Question: I've hitting my head against the wall for countless hours now and I hope SO can be of help!
I have Retailer, Branch and RetailerBranches entities which work just fine, retailers can have many branches and a branch can only have one retailer. The hard part happens when trying to make Sonata Admin (SonataAdminBundle) play nice with that relationship. In their simplest form, they look like this:
'''
/**
* @ORM\Column(name="ID", type="integer", nullable=false)
* @ORM\Id
* @ORM\GeneratedValue(strategy="IDENTITY")
*/
private $id;
/**
* Relation
*
* @ORM\OneToMany(targetEntity="RetailerBranches", mappedBy="Retailer", cascade={"persist"})
*/
protected $branches;
public function __construct() {
$this->branches = new ArrayCollection();
}
'''
'''
/**
* @ORM\Column(name="ID", type="integer", nullable=false)
* @ORM\Id
* @ORM\GeneratedValue(strategy="IDENTITY")
*/
private $id;
/**
* @ORM\JoinColumn(name="Retailer_ID", referencedColumnName="ID", nullable=false)
* @ORM\ManyToOne(targetEntity="Retailer", inversedBy="branches")
*/
private $retailer;
/**
* @ORM\JoinColumn(name="Branch_ID", referencedColumnName="ID", nullable=false, unique=true)
* @ORM\OneToOne(targetEntity="Branch", inversedBy="retailer")
*/
private $branch;
'''
'''
/**
* @ORM\Column(name="ID", type="integer", nullable=false)
* @ORM\Id
* @ORM\GeneratedValue(strategy="IDENTITY")
*/
private $id;
/**
* Relation
*
* @ORM\OneToOne(targetEntity="RetailerBranches", mappedBy="branch", cascade={"persist"})
*/
private $retailer;
'''
The harder part happens when trying generate the form to allow that relationship to take shape:
'''
protected function configureFormFields(FormMapper $formMapper)
{
$formMapper
->with('Branches')
->add('branches', 'sonata_type_collection', array(
'required' => false,
'by_reference' => false
), array(
'edit' => 'inline',
'inline' => 'table',
))
->end()
;
}
'''
'''
protected function configureFormFields(FormMapper $formMapper)
{
if ($this->hasRequest()) {
$link_parameters = array('context' => $this->getRequest()->get('context'));
} else {
$link_parameters = array();
}
$formMapper
->add('succursale', 'sonata_type_model_list', array(
'class' => 'VeloRetailerBundle:Branch',
'required' => false,
), array(
'edit' => 'inline',
'inline' => 'table',
))
;
}
'''
All this sort of works, here's a screenshot:

There's a Retailer and its Branches. Yay.
Problem 1: The "Add new" button at the bottom attempts to add a RetailerBranches object instead of a simple Branch object which obviously doesn't work.
Problem 2: This method also doesn't allow the user to modify a Branch inline.
I feel like I'm close to the solution, but I just cannot quite get there. Any help would be greatly appreciated!
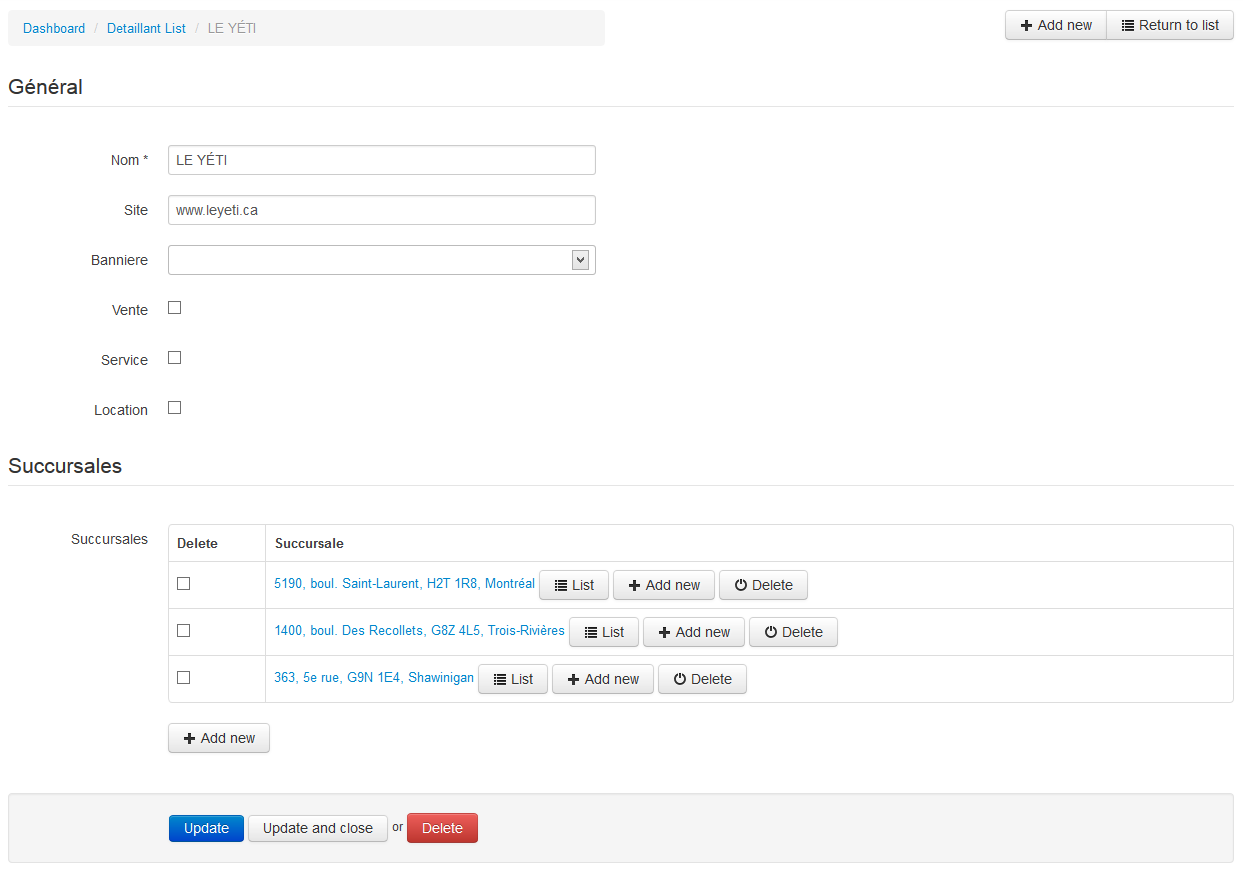
Answer: For those running into the same problem, I posted the solution on <URL>
.